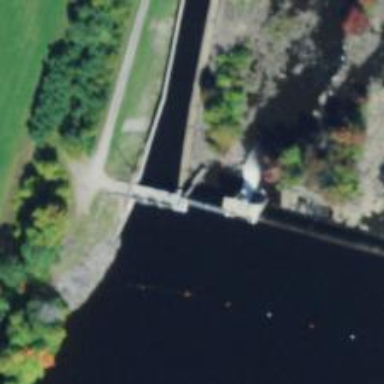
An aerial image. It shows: Dam across waterway.